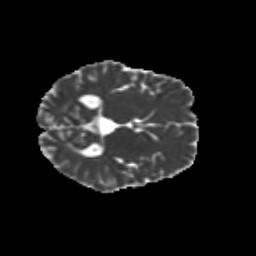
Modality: MD
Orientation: axial
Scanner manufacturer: siemens
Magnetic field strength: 3 T
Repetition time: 9.2 s
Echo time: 0.084 s